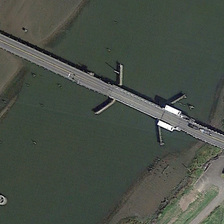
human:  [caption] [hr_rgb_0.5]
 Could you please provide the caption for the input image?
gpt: the river is dark green .

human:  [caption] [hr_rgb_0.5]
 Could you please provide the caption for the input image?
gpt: one side of the bridge is the city, the other side is a green area .

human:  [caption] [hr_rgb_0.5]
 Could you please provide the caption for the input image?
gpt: a bridge connects the two sides of the river .

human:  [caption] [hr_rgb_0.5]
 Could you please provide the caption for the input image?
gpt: a bridge alive on a river .

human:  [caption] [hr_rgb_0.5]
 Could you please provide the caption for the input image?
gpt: a bridge connects the two sides of the river .